Current action and preconditions to check: trajectory_clear

Your task: For each precondition in the list above, predict whether it will hold at this action.

Consider the current scene as observed from the mobile robot's camera, and analyze the predicted future states of all dynamic agents (e.g., people, animals, vehicles, or any moving entities) within the NEXT SECOND.

IMPORTANT: Only answer "very likely" if you are absolutely certain—based on strong, clear evidence—that a dynamic agent will violate the precondition in the predicted future state. Do NOT answer "very likely" for unlikely, ambiguous, or low-probability risks.

Ask yourself for each precondition: Is there a high probability, with clear and convincing evidence, that the predicted future states of any dynamic agent will interfere with the predicted future state of the currently executing action within the NEXT SECOND, causing that precondition to fail?

Assess the risk level based on these predictions. Use "likely" or "very likely" if motions create a clear risk of interference.

Use "neutral" or "improbable" if agents are nearby but their predicted paths are clearly diverging or non-conflicting.

Failure Risk Categories: "very improbable", "improbable", "neutral", "likely", "very likely"

Answer Format: Output ONLY the probability_of_failure value from these categories: "very improbable", "improbable", "neutral", "likely", "very likely"

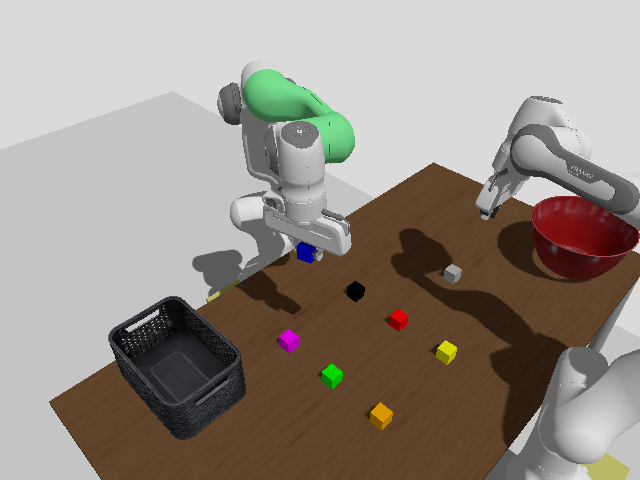

Answer: very improbable